Chest X-ray:
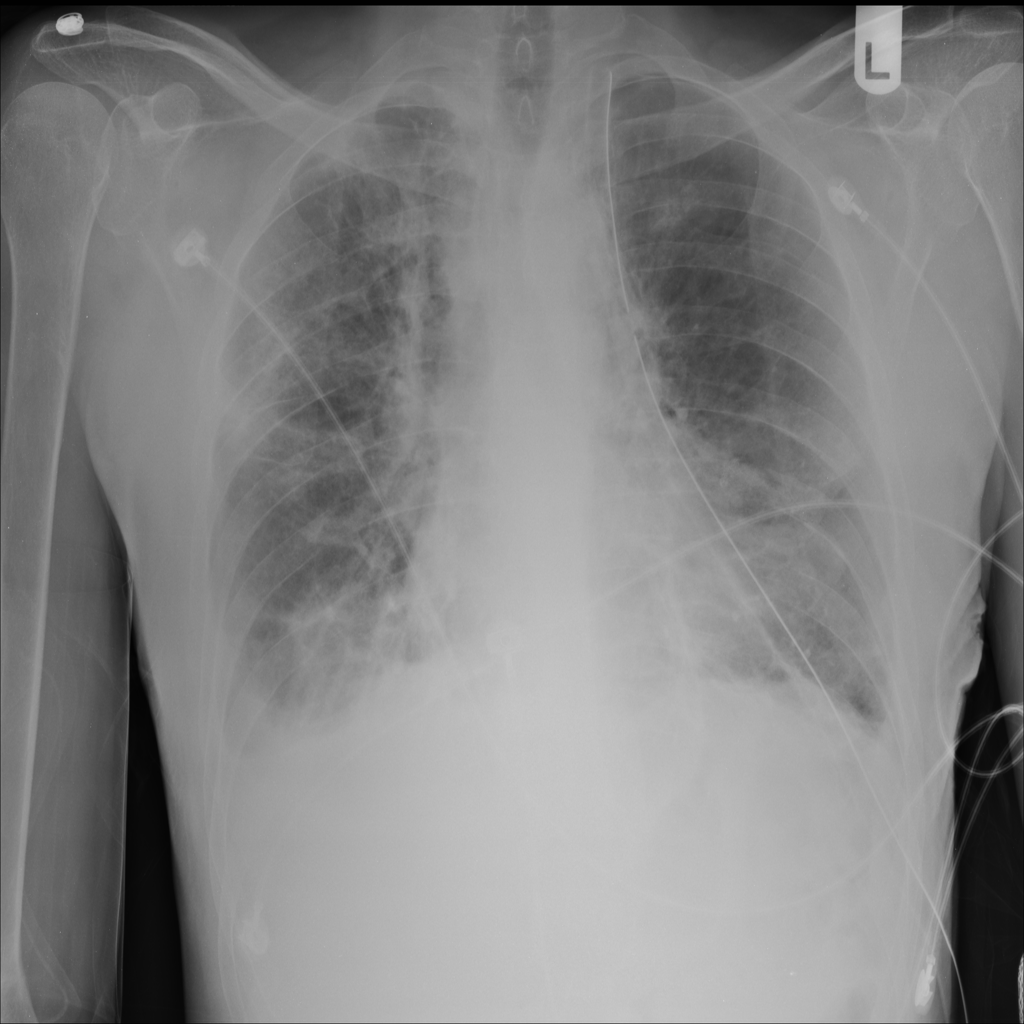
Findings: Consolidation, Effusion
No abnormal finding: no